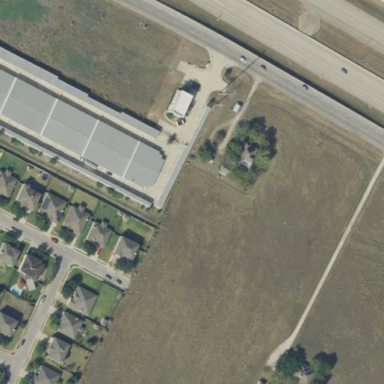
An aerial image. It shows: Storage rental shop.